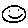
Label: smiley face